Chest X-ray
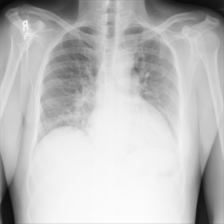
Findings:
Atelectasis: negative
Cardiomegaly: negative
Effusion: negative
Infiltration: negative
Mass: negative
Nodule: negative
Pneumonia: negative
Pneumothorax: negative
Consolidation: negative
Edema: negative
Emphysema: negative
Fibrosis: negative
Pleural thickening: negative
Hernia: negative